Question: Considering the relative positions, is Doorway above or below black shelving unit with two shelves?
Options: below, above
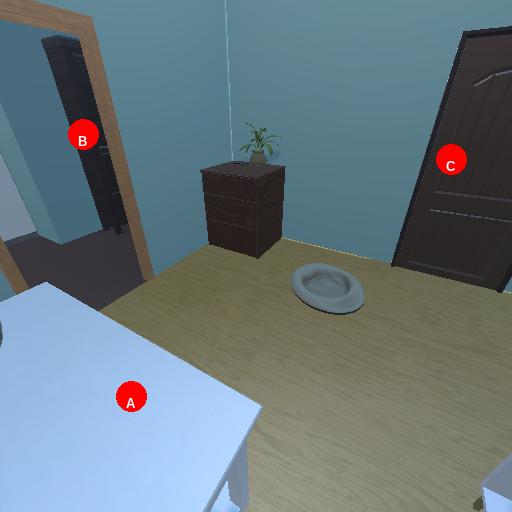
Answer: below